Question: I'm trying to:
- - - - -
This is the aim:

This is what I have so far.
HTML
'''
<div class="container">
<div class="container">
<div class="box"></div>
<h2>This is my title</h2>
</div>
<p>Lorem ipsum dolor sit amet, consectetur adipisicing elit. Officiis ipsum reprehenderit ipsam hic adipisci ex obcaecati asperiores ab rerum, incidunt eius eligendi ea, odit, maiores fugit cumque modi, facere laudantium.</p>
<div class="container">
<div class="box"></div>
<h2>This is another title. It could be any length. Any length at all.</h2>
</div>
<p>Lorem ipsum dolor sit amet, consectetur adipisicing elit. Officiis ipsum reprehenderit ipsam hic adipisci ex obcaecati asperiores ab rerum, incidunt eius eligendi ea, odit, maiores fugit cumque modi, facere laudantium.</p>
</div>
'''
CSS
.container{
width: 80%;
height: auto;
margin: 0 auto;
background-color: rgba(150,100,200,0.8);
text-align: center;
padding: 1em;
p{
text-align: left;
}
}
'''
.box{
display: inline-block;
width: 3em;
height: 3em;
background-color: lightblue;
vertical-align: middle;
}
h2{
display: inline-block;
width: calc(100% - 4em);
margin: 0 auto;
text-align: left;
}
'''
And here it is in a <URL>
Help much appreciated.
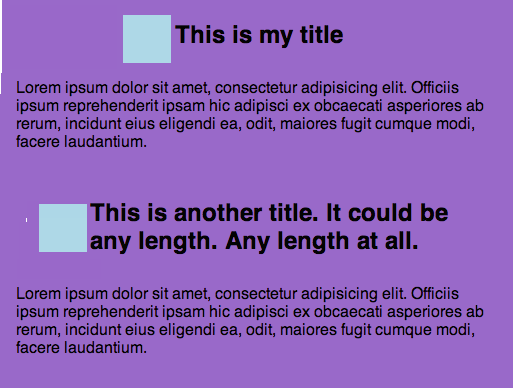
Answer: Here is a solution with 'display: table'.
- Improved
<URL>
HTML
'''
<div class="container">
<div class="heading">
<div class="box">
<div></div>
</div>
<h2>This is my title</h2>
</div>
<p>Content</p>
</div>
'''
CSS
'''
* {
margin: 0;
padding: 0;
}
.box {
display: table-cell;
vertical-align: middle;
}
.box div {
width: 3em;
height: 3em;
background-color: lightblue;
}
h2 {
display: table-cell;
vertical-align: middle;
padding: 0 0 0 10px;
text-align: center;
max-width: 400px;
}
.heading {
display: table;
margin: 0 auto;
}
p {
text-align: center;
}
'''